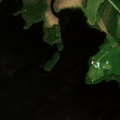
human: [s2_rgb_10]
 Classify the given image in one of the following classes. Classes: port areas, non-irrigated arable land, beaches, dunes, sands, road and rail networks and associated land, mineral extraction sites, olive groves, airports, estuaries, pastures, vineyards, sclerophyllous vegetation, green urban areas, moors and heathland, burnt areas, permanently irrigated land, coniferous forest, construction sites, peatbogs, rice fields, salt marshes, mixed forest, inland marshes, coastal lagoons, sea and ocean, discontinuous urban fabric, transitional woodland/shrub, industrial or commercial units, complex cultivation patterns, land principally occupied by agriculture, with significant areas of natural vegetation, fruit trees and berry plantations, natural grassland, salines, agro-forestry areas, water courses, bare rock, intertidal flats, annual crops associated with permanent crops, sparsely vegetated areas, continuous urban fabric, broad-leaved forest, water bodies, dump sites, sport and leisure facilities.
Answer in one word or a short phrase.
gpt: coniferous forest, mixed forest, peatbogs, water bodies